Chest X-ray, PA view. Patient: 45 years old, sex F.
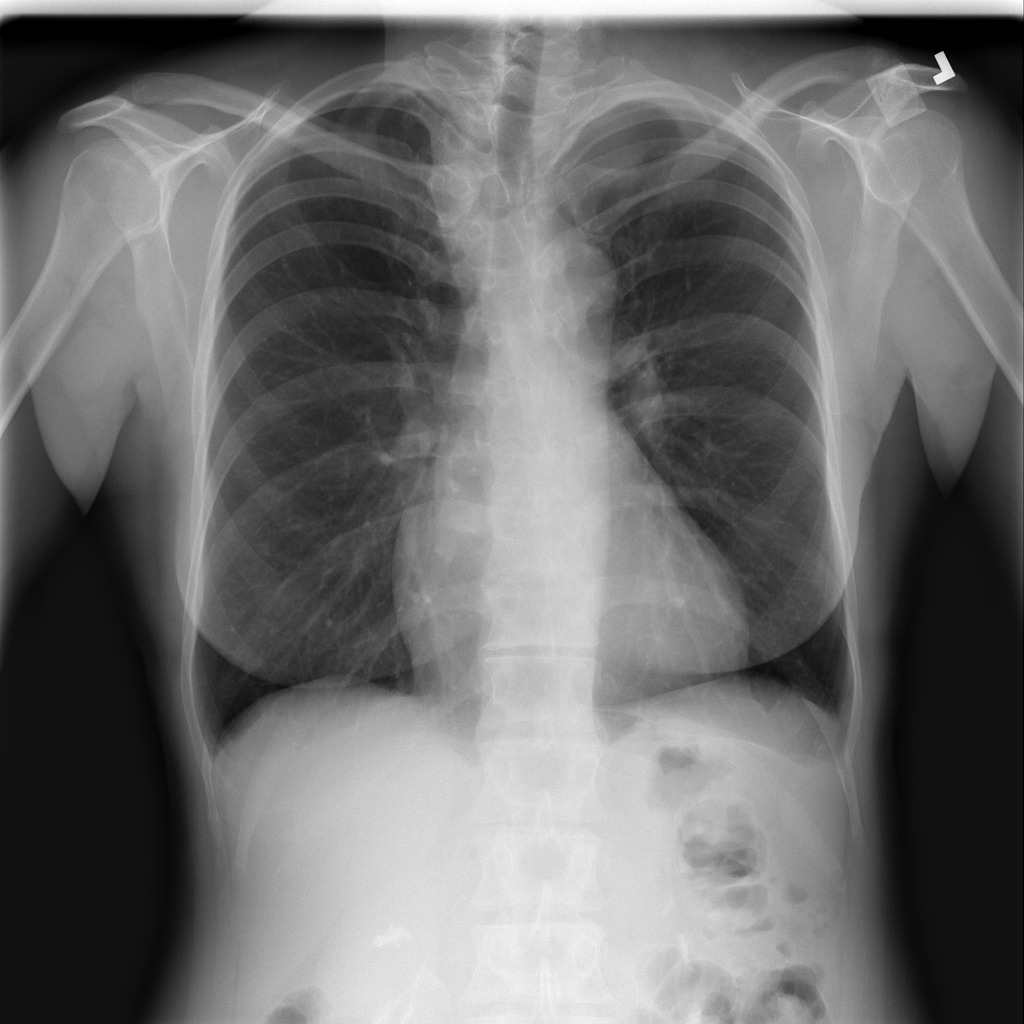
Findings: No Finding